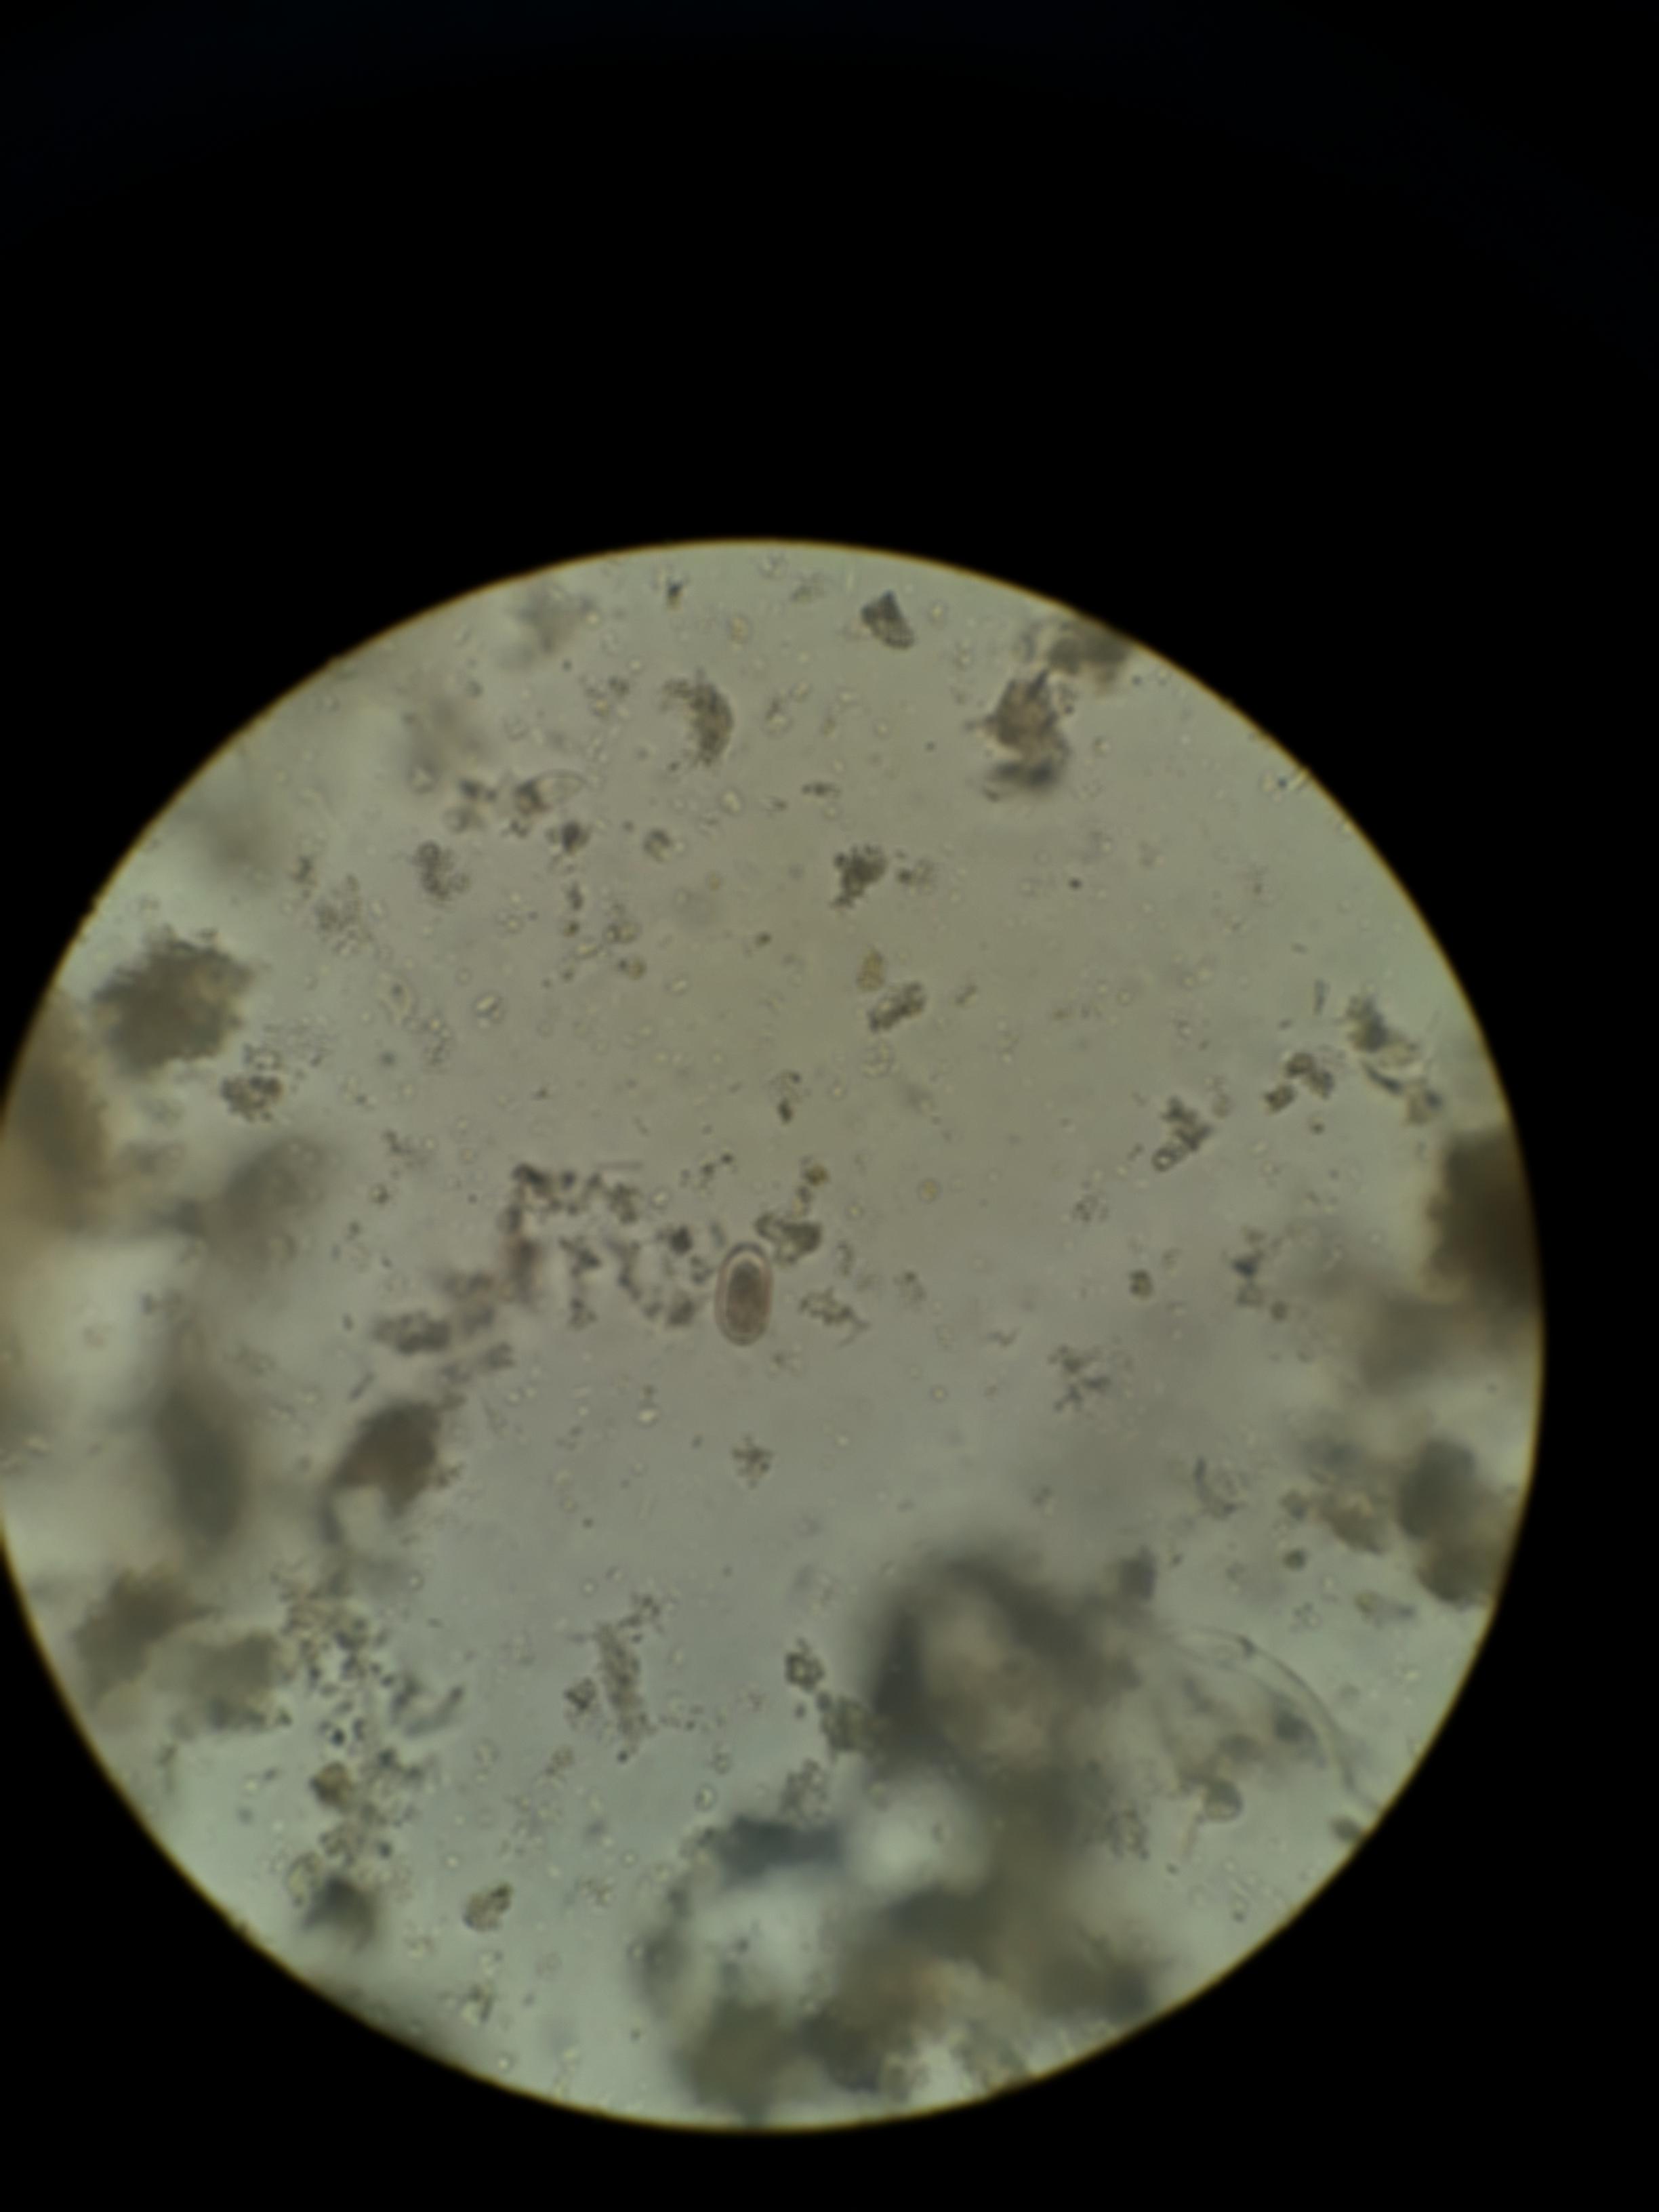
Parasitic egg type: Capillaria philippinensis